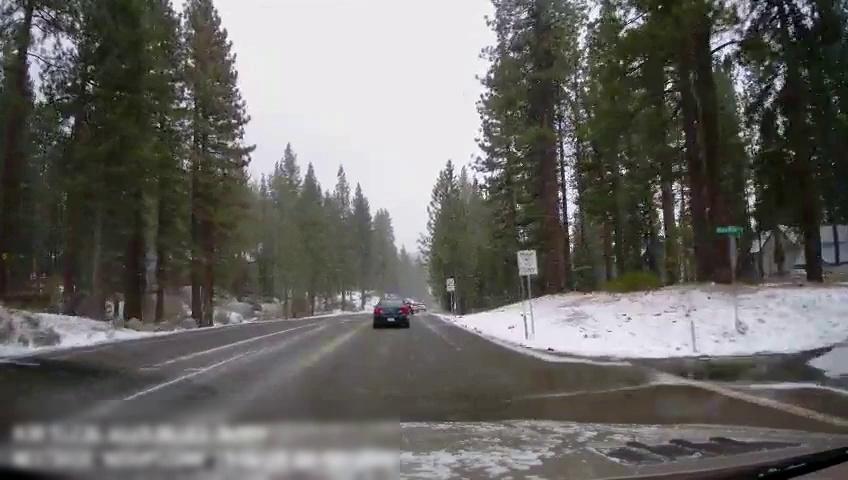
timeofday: Day
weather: Snowy
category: Drivable Space
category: Vehicles | Car
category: Lanes | Opposite Lane
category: Lanes | Opposite Lane
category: Lanes | Current Lane
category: Traffic | Signs
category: Traffic | Signs
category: Traffic | Signs